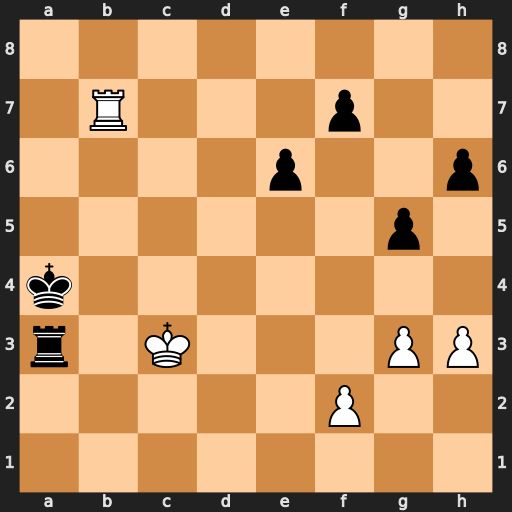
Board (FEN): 8/1R3p2/4p2p/6p1/k7/r1K3PP/5P2/8
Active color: w
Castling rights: -
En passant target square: -
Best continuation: Kc4 Ka5 Ra7+ Kb6 Rxa3